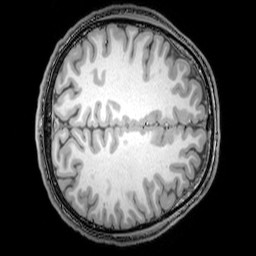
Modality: T1w
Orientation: axial
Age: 24
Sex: male
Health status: healthy
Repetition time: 0.081 s
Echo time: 0.037 s